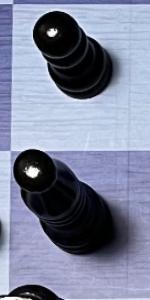
Label: Bishop_Black